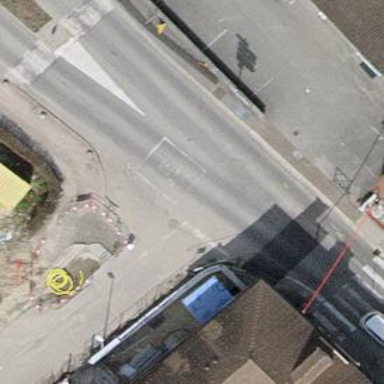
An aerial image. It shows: Footway made of concrete plates.